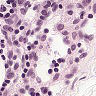
Metastatic tissue present: no